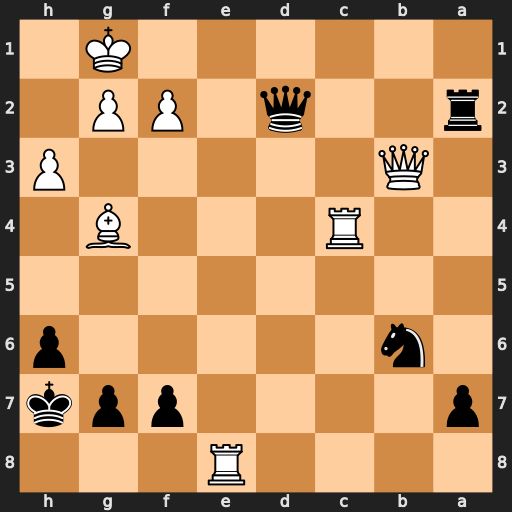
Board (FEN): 4R3/p4ppk/1n5p/8/2R3B1/1Q5P/r2q1PP1/6K1
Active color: b
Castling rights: -
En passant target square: -
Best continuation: Qxf2+ Kh2 Qxg2#